Interaction volume radius: 10 \u00c5
Interaction volume height: 25 \u00c5
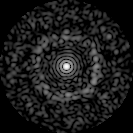
Disorder parameter: 0.8349